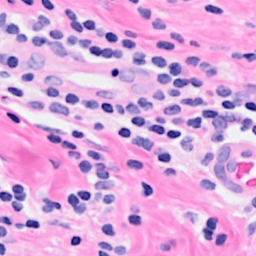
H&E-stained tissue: Breast